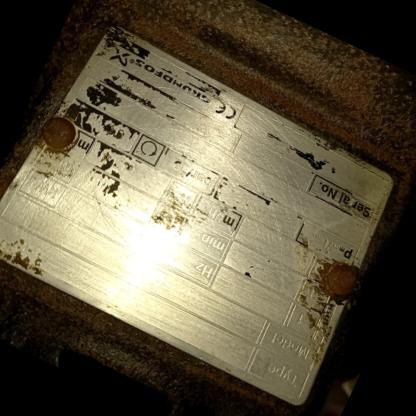
Klasa: tabliczka-znamionowa